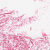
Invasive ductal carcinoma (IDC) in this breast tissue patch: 0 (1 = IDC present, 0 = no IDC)